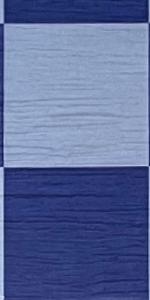
Label: Empty